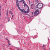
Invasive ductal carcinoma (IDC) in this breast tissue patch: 0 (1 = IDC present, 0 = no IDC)